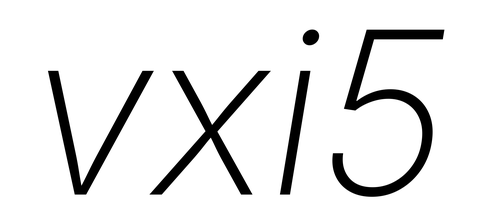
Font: Inter-Italic_ExtraLight_Italic